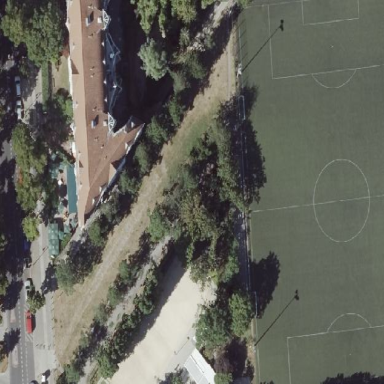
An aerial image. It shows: Sports center with boules facilities on leisure land.